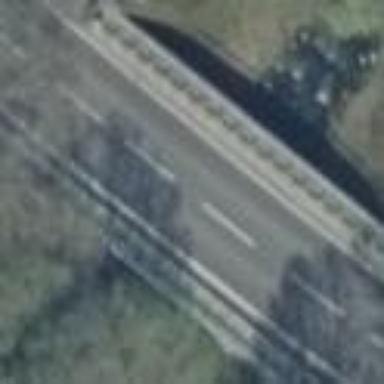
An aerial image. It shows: Man-made bridge.